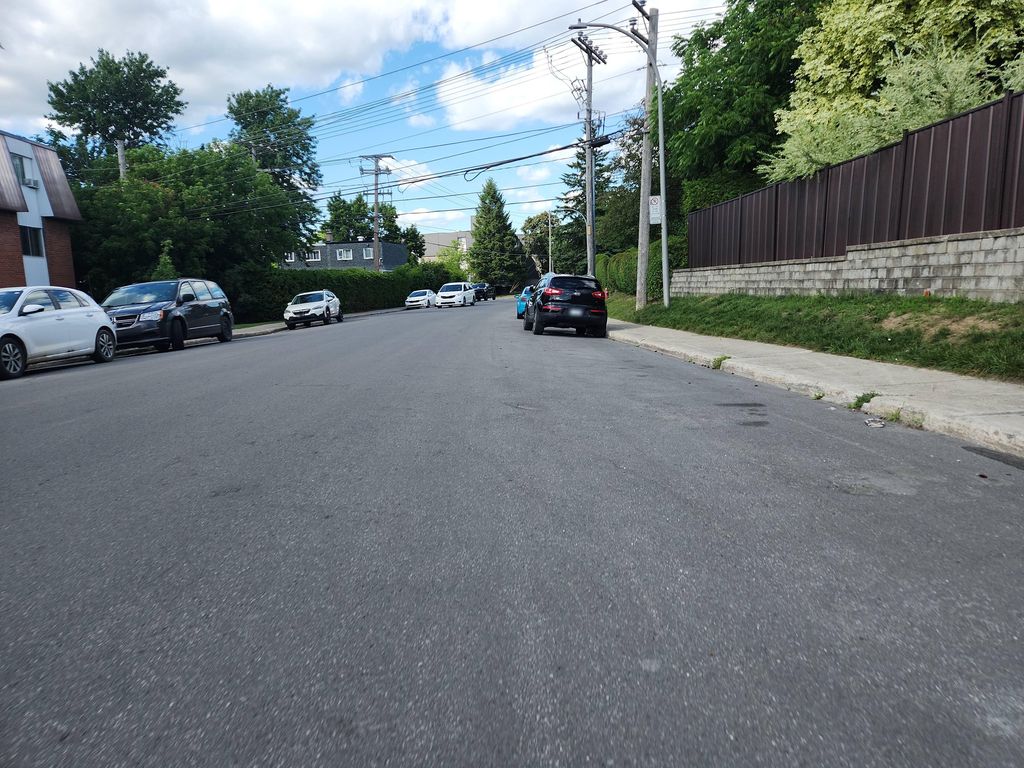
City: montreal